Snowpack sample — Snodgrass Mountain, Crested Butte, Colorado (2/4/25, 12:06 PM MST)
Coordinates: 38.923, -106.968
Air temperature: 35 °F
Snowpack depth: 80 cm
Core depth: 20 cm
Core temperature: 33.8 °F
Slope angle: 14°, slope face: 78°
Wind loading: low
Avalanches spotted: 0
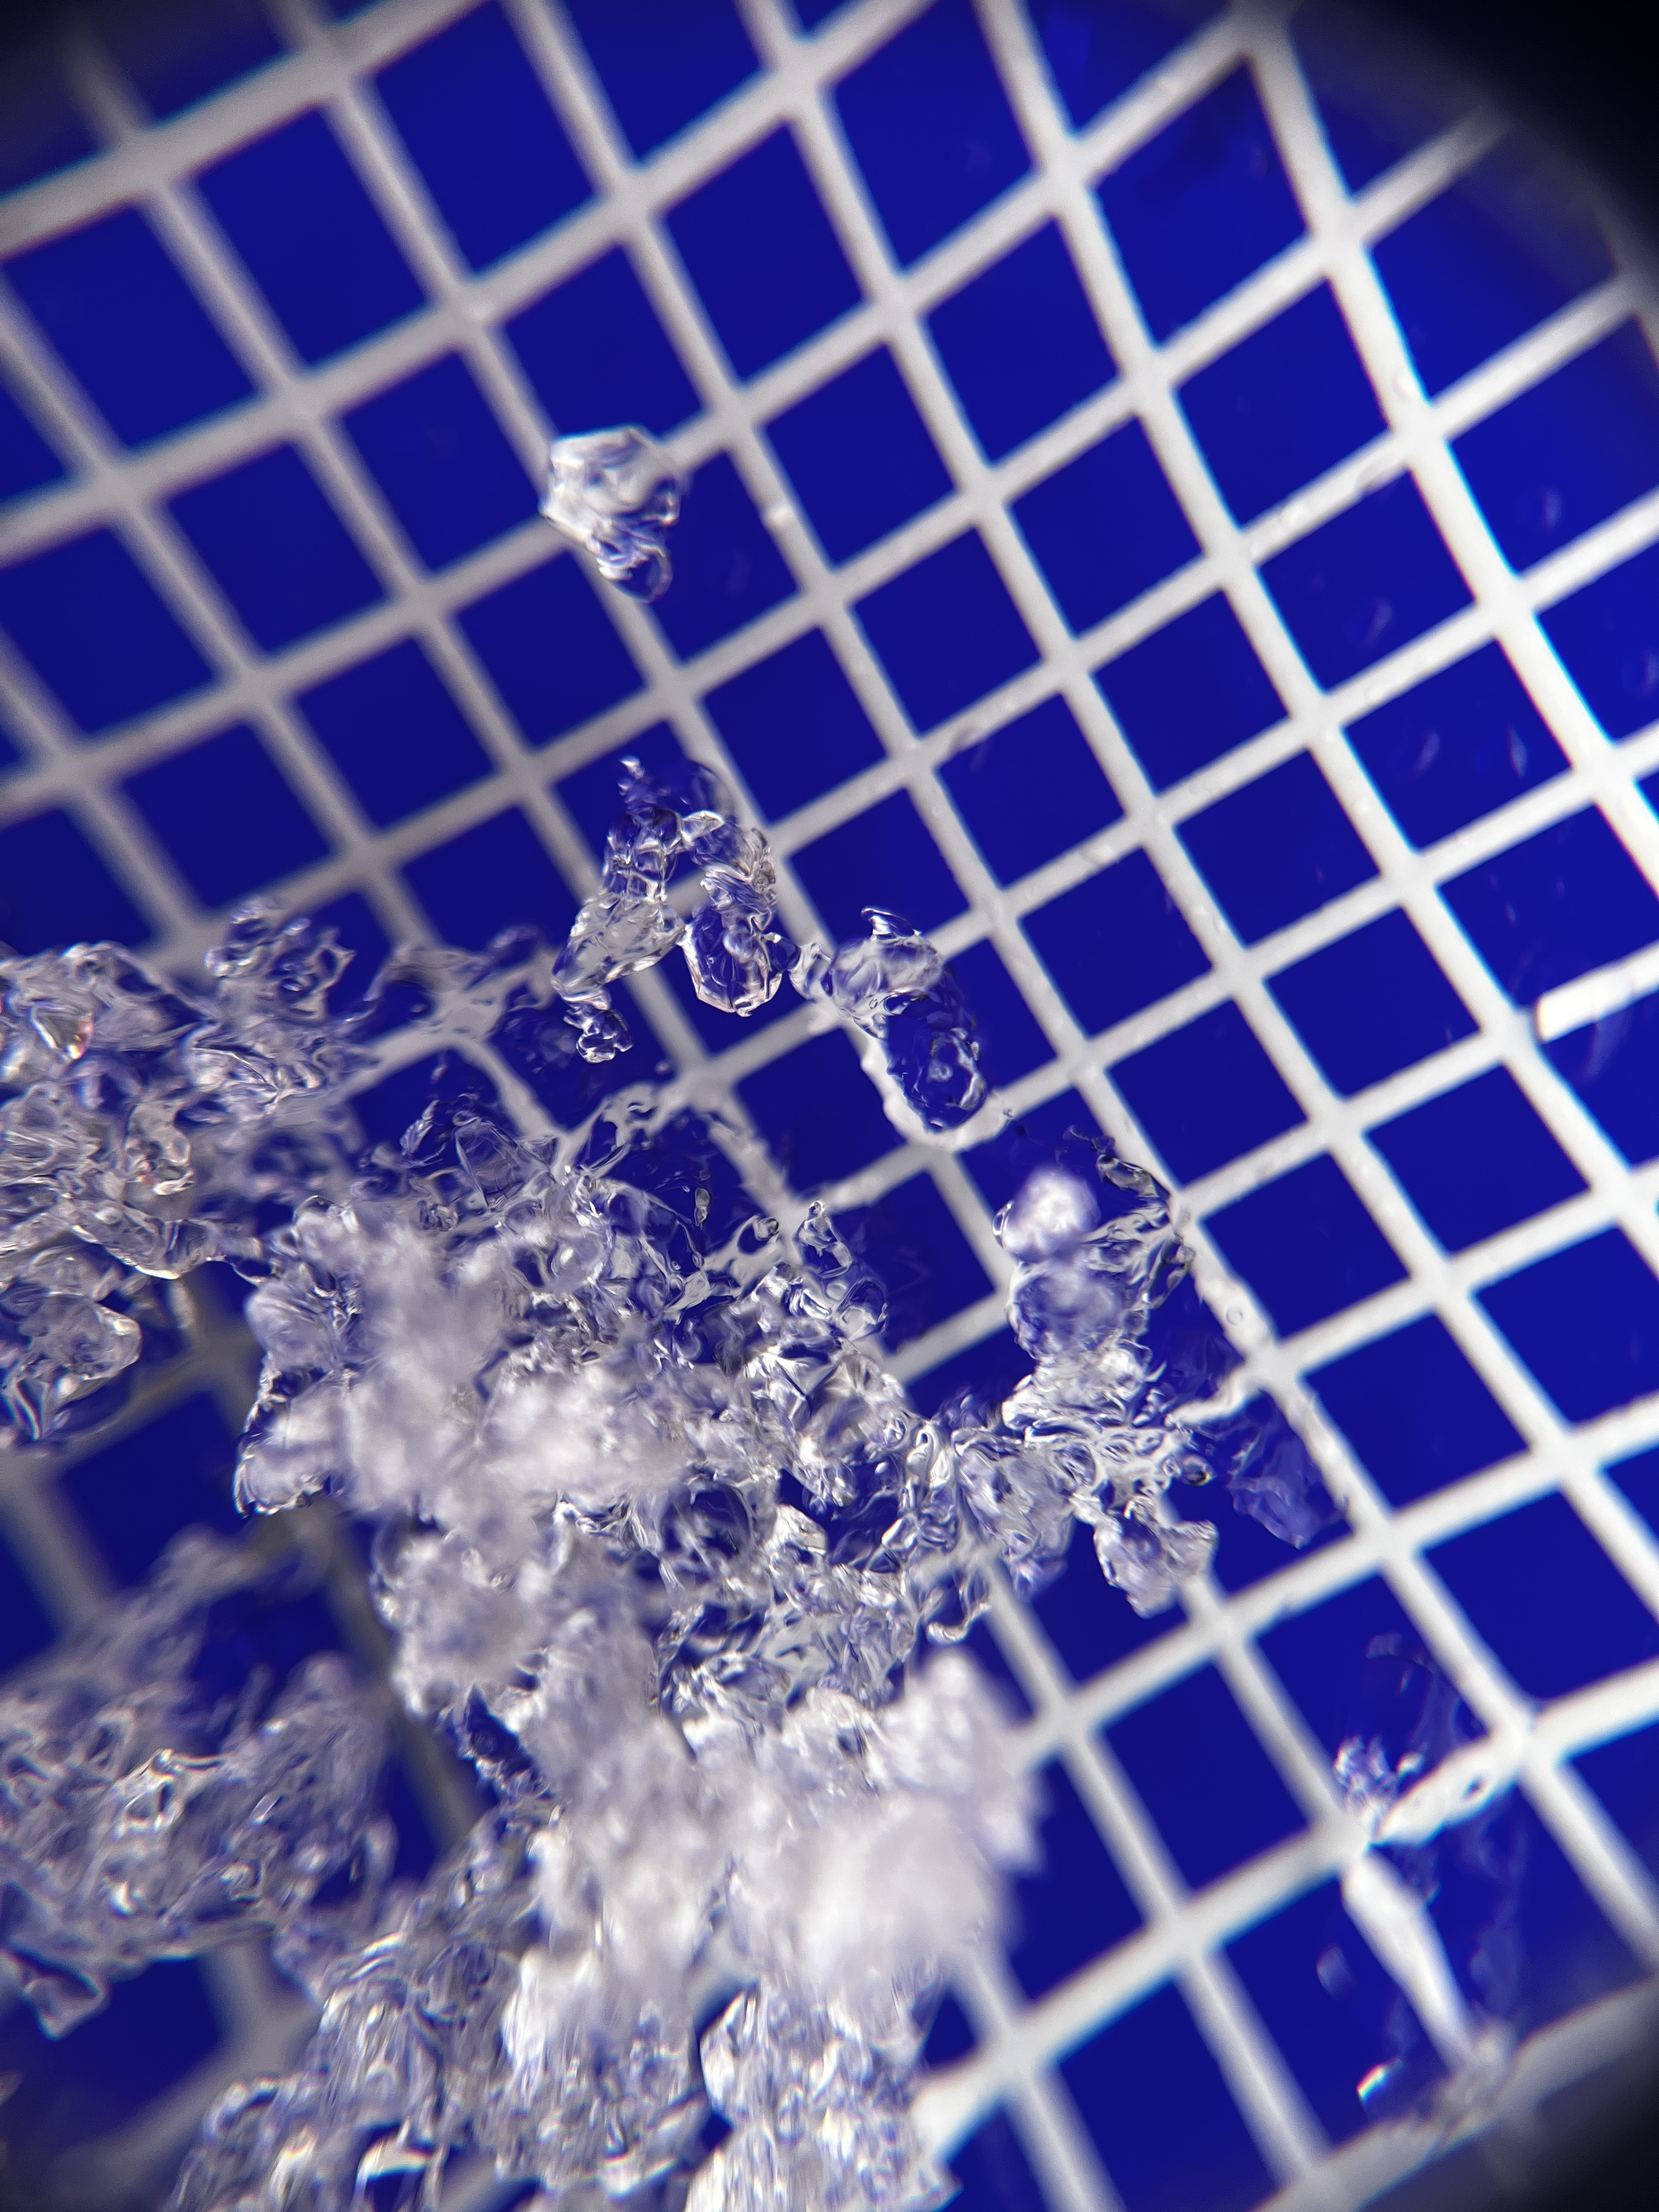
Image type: magnified_profile
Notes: No avalanches nearby, unusually warm weather for the last month reported by residents, Collected 25 yards from treeline